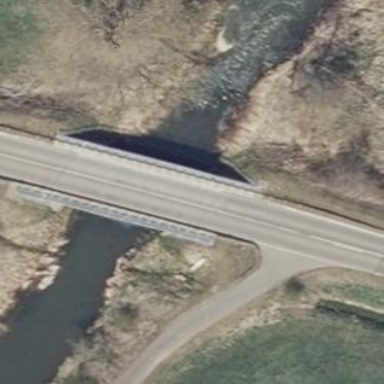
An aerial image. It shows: Man-made bridge.